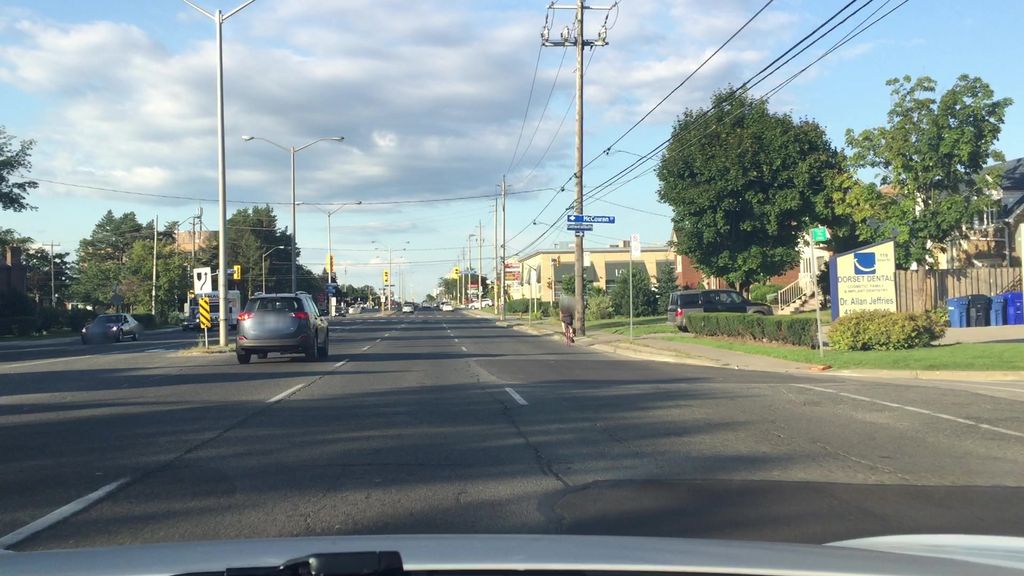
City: toronto